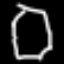
Label: octagon